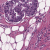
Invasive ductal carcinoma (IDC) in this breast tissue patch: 0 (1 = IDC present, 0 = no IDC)